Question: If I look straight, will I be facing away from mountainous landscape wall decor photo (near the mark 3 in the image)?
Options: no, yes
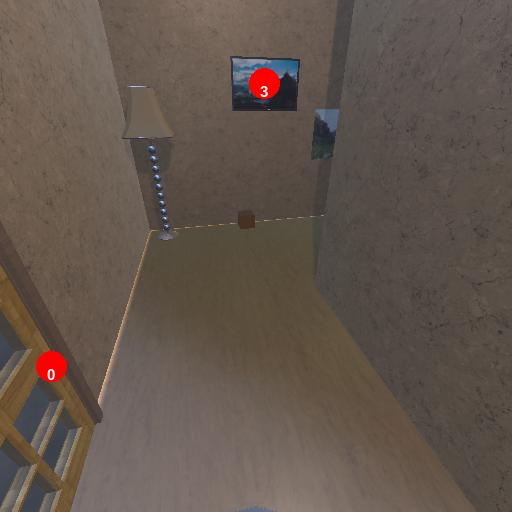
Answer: no